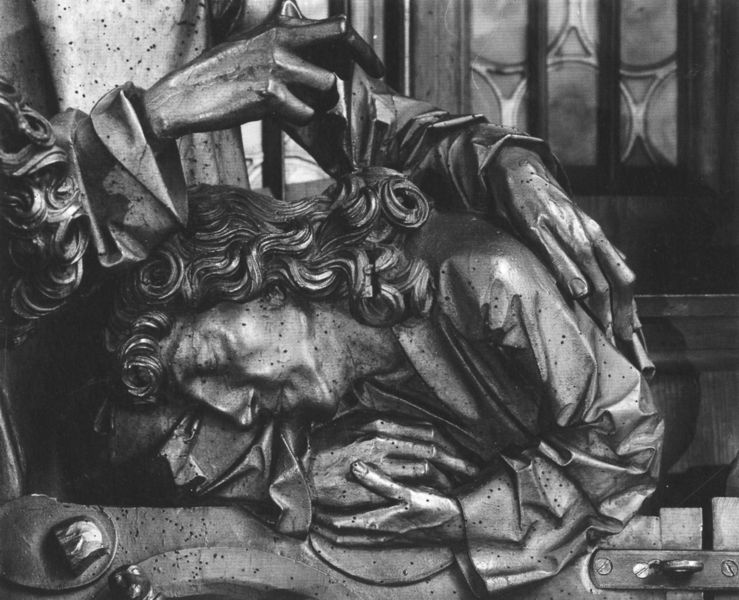
Titel: Rothenburg o. d. Tauber, Stadtpfarrkirche St. Jakob, Heilig-Blut-Altar
Künstler: Tilman Riemenschneider
Standort: Rothenburg, Jakobskirche (EU - D - Sachsen-Anhalt)
Schlagwörter: hand, kopf, mann, haar, holz, augen, falten, hände, kirche, mantel, locken, skulptur, beten, altar, knieend, rundglas